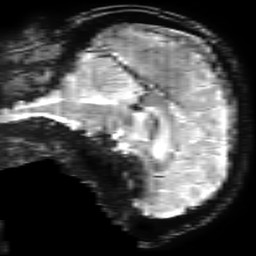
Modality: T2starw
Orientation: sagittal
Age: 60
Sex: male
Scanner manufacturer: ge
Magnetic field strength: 3 T
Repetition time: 0.65 s
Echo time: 0.02 s